Interaction volume radius: 5 \u00c5
Interaction volume height: 10 \u00c5
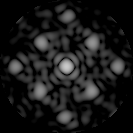
Disorder parameter: 0.2673